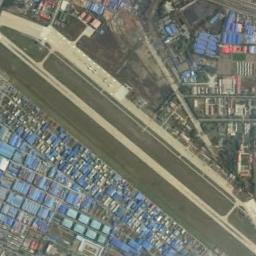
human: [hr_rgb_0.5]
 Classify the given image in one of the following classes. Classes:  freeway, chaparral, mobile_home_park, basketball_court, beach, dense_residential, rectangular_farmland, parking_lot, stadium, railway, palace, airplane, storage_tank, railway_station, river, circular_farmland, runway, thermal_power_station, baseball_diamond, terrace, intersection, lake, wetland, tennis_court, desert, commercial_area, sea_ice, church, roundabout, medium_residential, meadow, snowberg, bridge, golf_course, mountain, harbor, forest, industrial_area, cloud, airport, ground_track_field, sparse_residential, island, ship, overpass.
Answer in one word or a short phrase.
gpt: airport